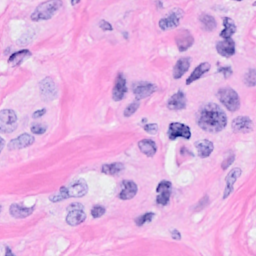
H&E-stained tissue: Breast